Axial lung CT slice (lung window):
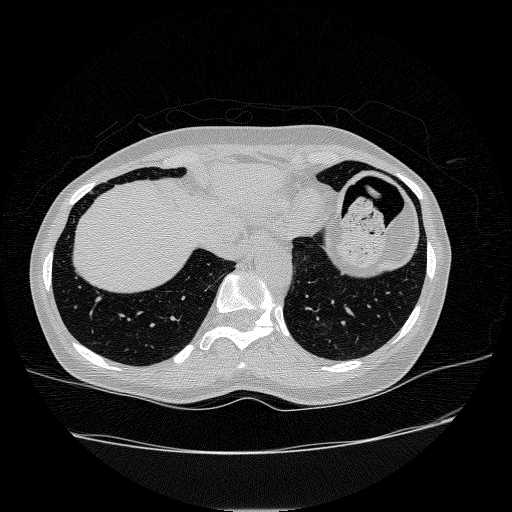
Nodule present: no